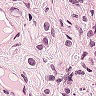
Metastatic tissue present: yes